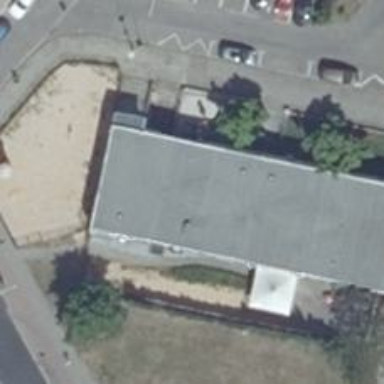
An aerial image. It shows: Nightclub.